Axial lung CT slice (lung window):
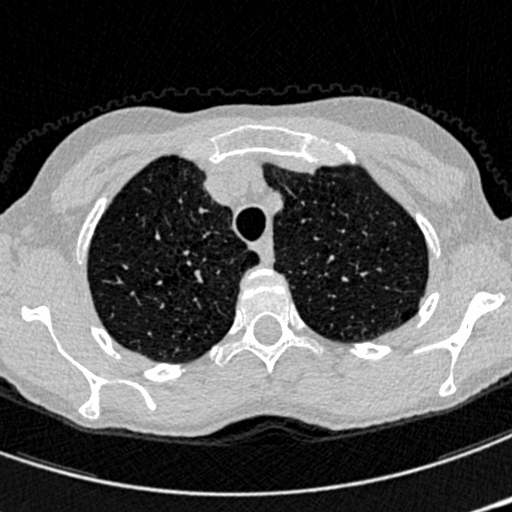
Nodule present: no